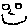
Label: smiley face